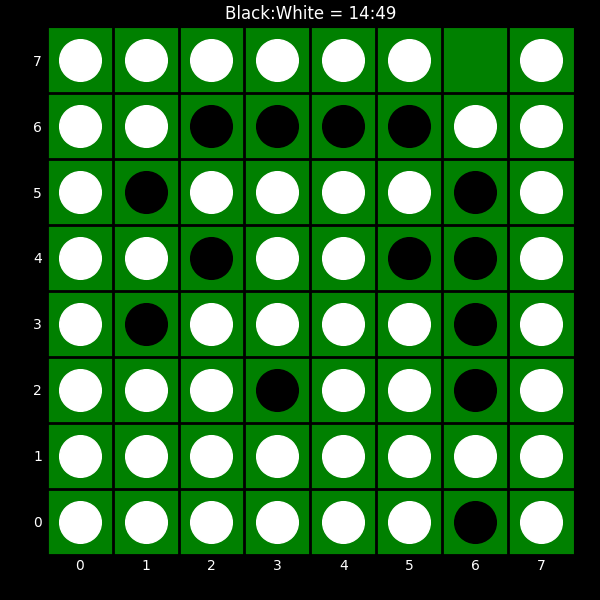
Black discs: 14
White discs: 49